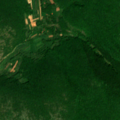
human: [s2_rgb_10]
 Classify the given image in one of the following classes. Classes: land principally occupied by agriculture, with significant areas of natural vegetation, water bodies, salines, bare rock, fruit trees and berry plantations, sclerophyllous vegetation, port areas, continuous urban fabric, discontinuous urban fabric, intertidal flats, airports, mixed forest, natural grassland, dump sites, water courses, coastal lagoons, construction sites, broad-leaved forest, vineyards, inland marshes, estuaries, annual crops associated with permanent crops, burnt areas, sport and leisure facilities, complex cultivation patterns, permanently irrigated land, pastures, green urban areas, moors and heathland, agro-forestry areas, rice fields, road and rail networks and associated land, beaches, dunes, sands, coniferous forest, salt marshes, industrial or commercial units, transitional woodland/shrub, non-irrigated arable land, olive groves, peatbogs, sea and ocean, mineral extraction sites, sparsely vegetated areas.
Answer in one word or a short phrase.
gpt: non-irrigated arable land, broad-leaved forest, transitional woodland/shrub